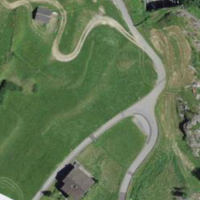
EUNIS habitat code: 45
Species observed at this site:
Pseudochorthippus parallelus